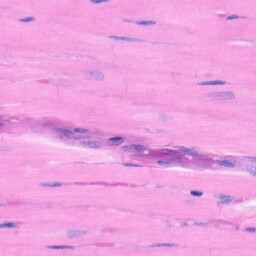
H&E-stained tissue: Heart